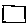
Label: square